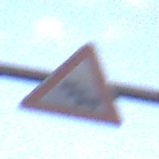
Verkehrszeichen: Stau
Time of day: SunriseSunset
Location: Outdoor (Nature)
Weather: PartlyCloudy
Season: NotSpecified
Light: Natural